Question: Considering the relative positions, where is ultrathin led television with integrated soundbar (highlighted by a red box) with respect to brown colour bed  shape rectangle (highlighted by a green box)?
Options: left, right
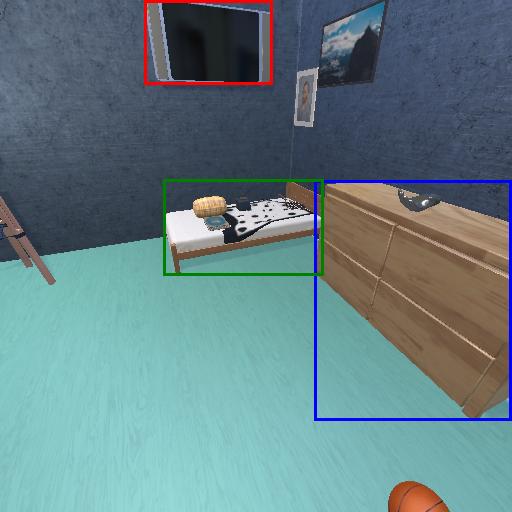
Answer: left